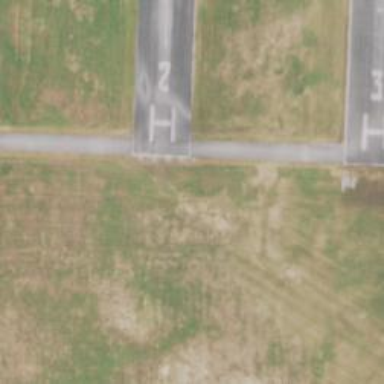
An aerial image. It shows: Taxiway at the airport with asphalt surface.